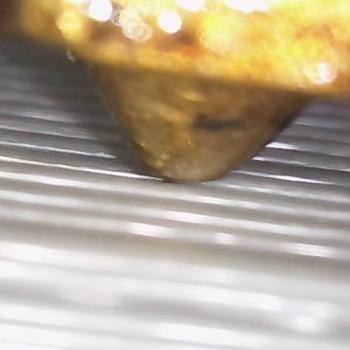
Flow rate: 78%